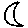
Label: moon